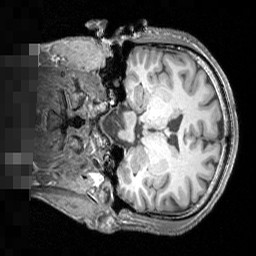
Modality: T1w
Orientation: coronal
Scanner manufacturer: siemens
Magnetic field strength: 3 T
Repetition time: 1.5 s
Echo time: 0.00291 s